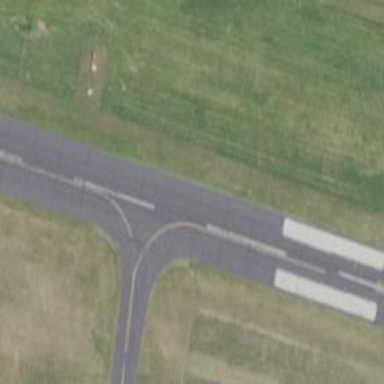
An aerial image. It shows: Runway at airport.